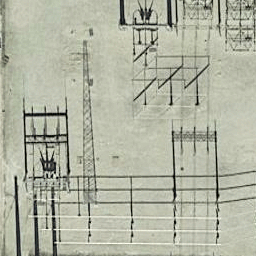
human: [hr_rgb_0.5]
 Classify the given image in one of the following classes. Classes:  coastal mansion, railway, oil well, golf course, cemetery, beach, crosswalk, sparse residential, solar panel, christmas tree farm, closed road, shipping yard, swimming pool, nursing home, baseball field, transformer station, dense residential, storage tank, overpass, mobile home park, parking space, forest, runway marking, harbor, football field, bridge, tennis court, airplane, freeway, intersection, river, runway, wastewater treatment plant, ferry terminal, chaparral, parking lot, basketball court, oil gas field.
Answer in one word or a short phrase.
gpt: transformer station